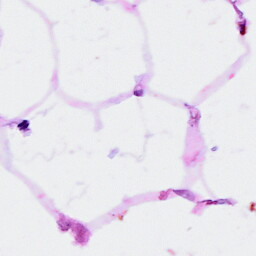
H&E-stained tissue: Breast